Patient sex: M
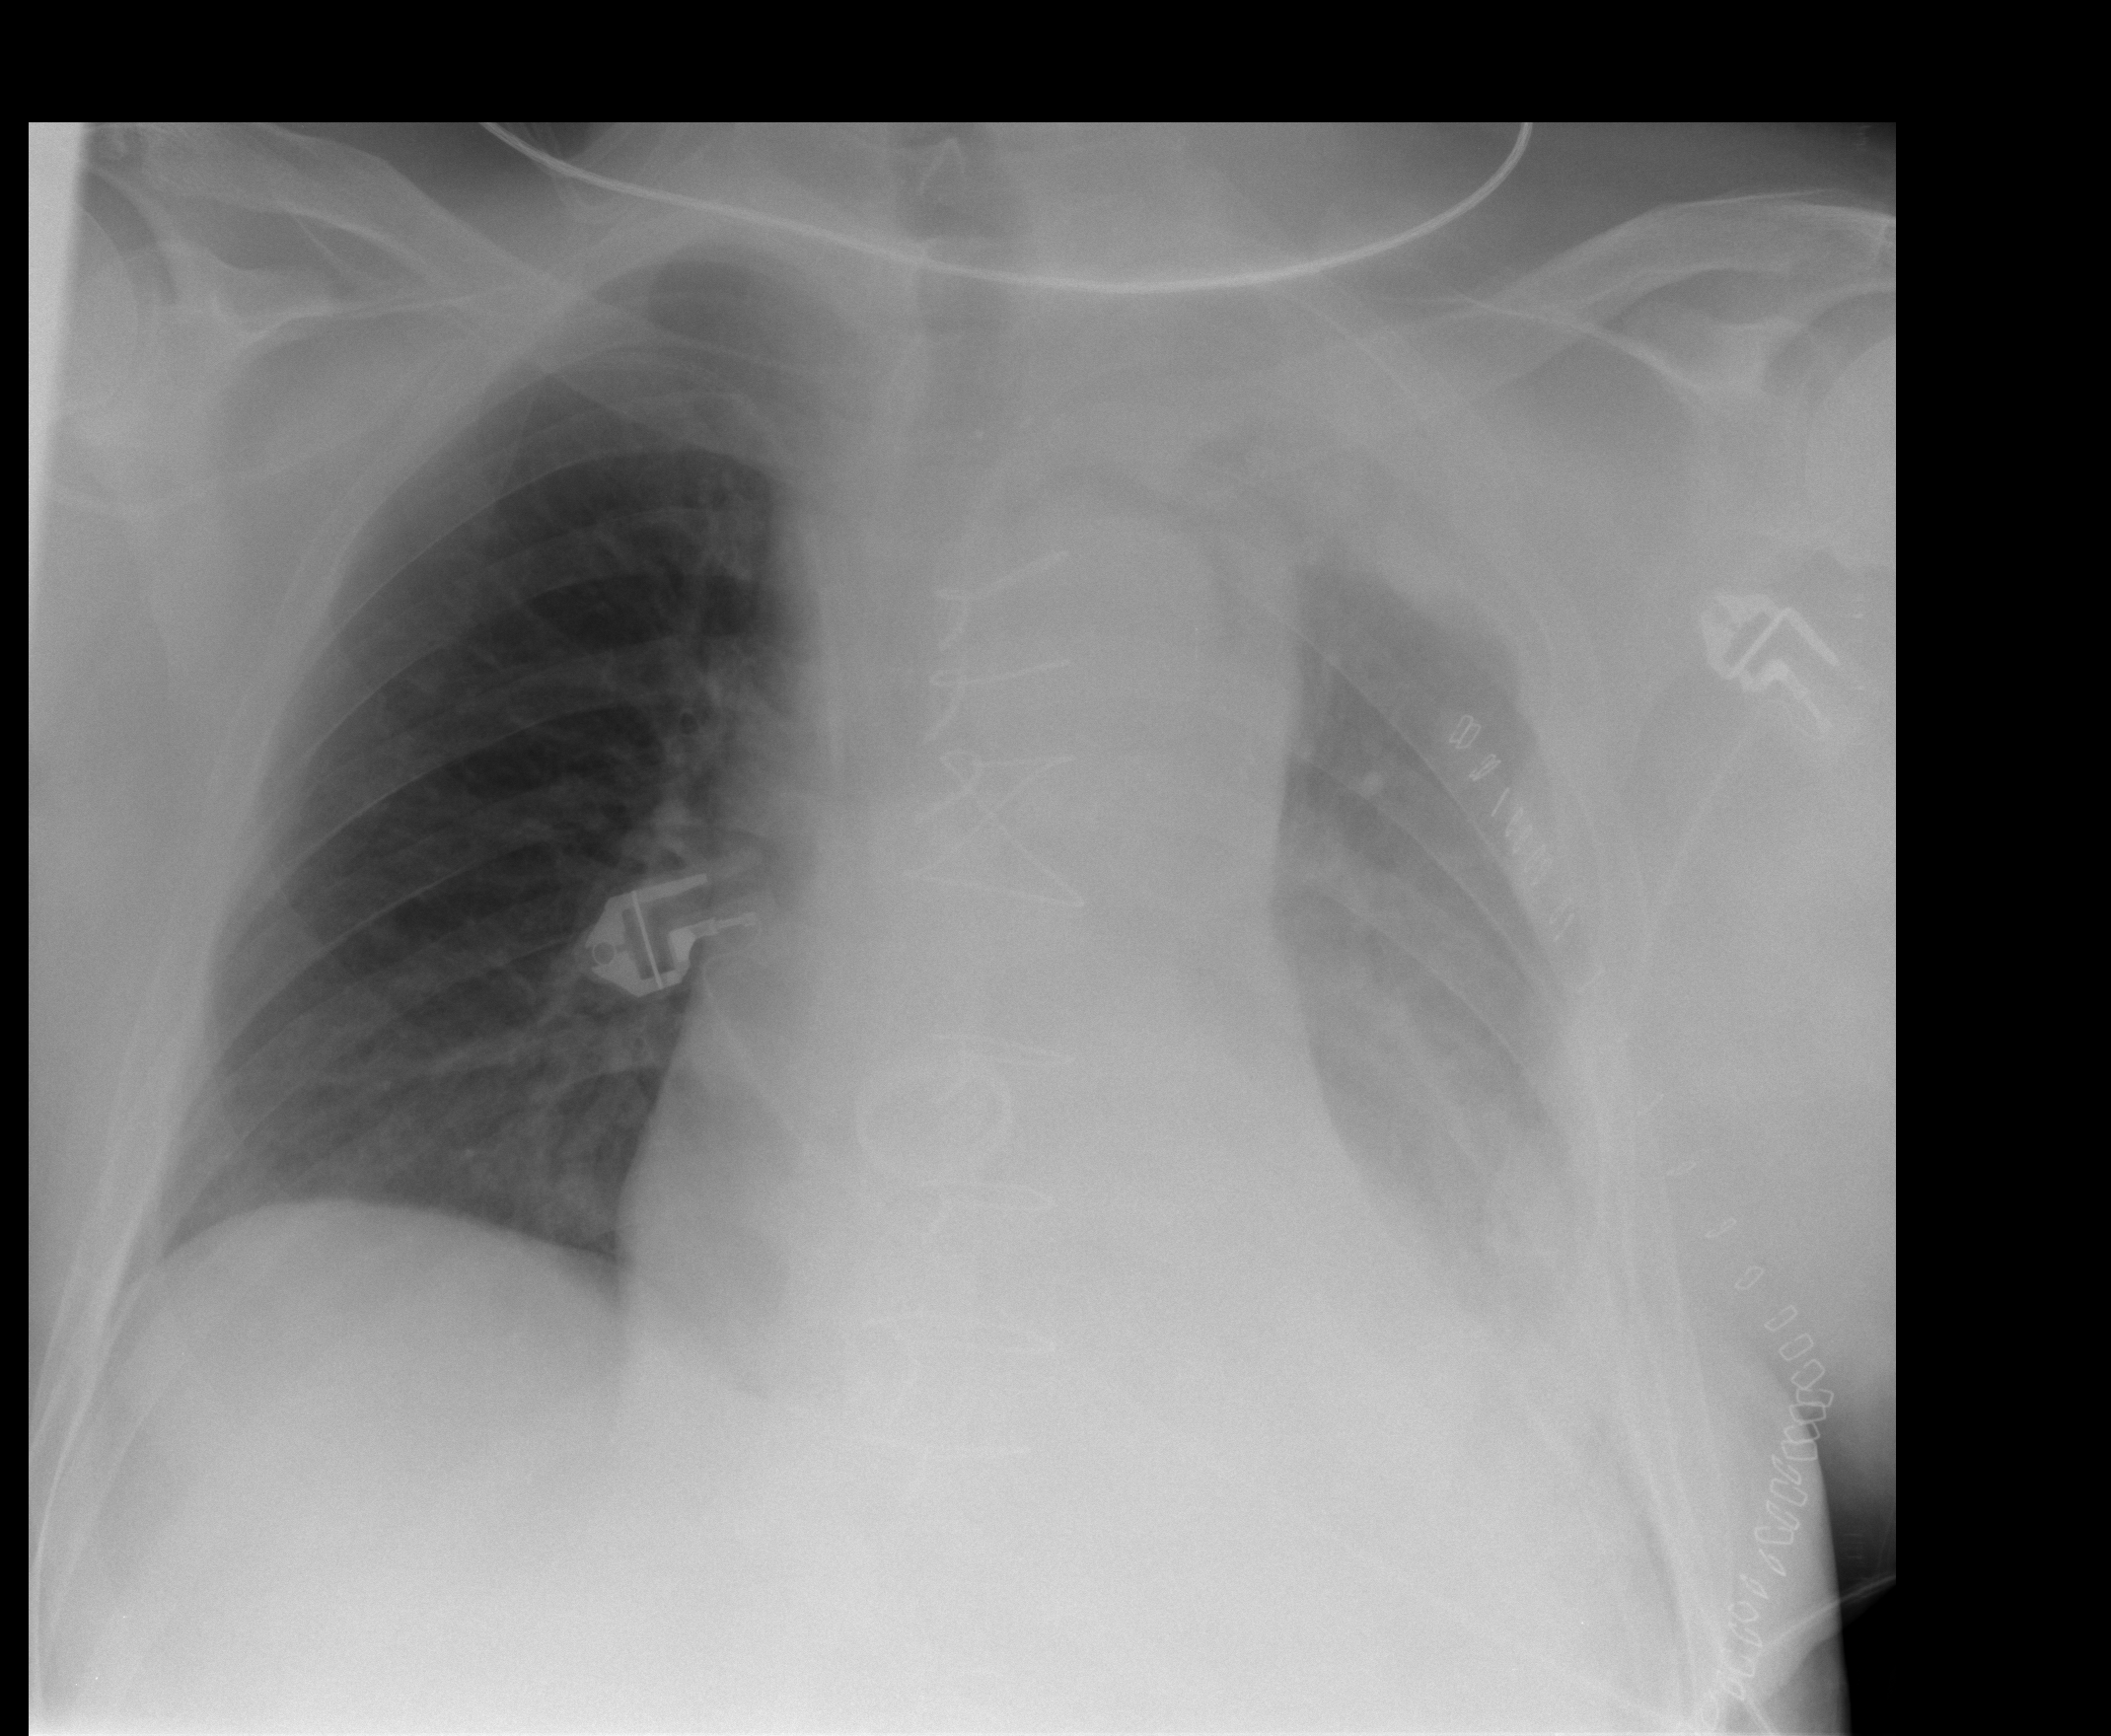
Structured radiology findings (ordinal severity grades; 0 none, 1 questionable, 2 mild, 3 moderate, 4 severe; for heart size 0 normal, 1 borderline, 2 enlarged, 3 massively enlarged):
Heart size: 2
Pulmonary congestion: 0
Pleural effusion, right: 0
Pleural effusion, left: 0
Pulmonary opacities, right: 0
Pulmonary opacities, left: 0
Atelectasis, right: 0
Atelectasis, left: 3